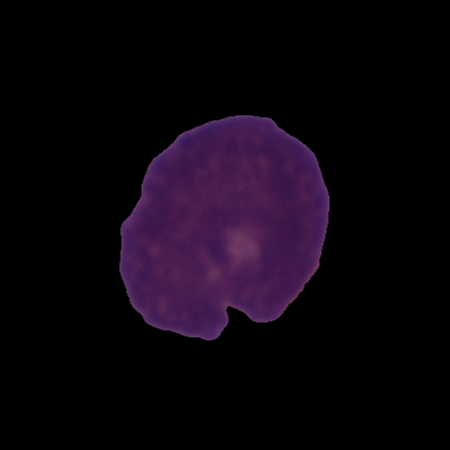
Label: cancer